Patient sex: M
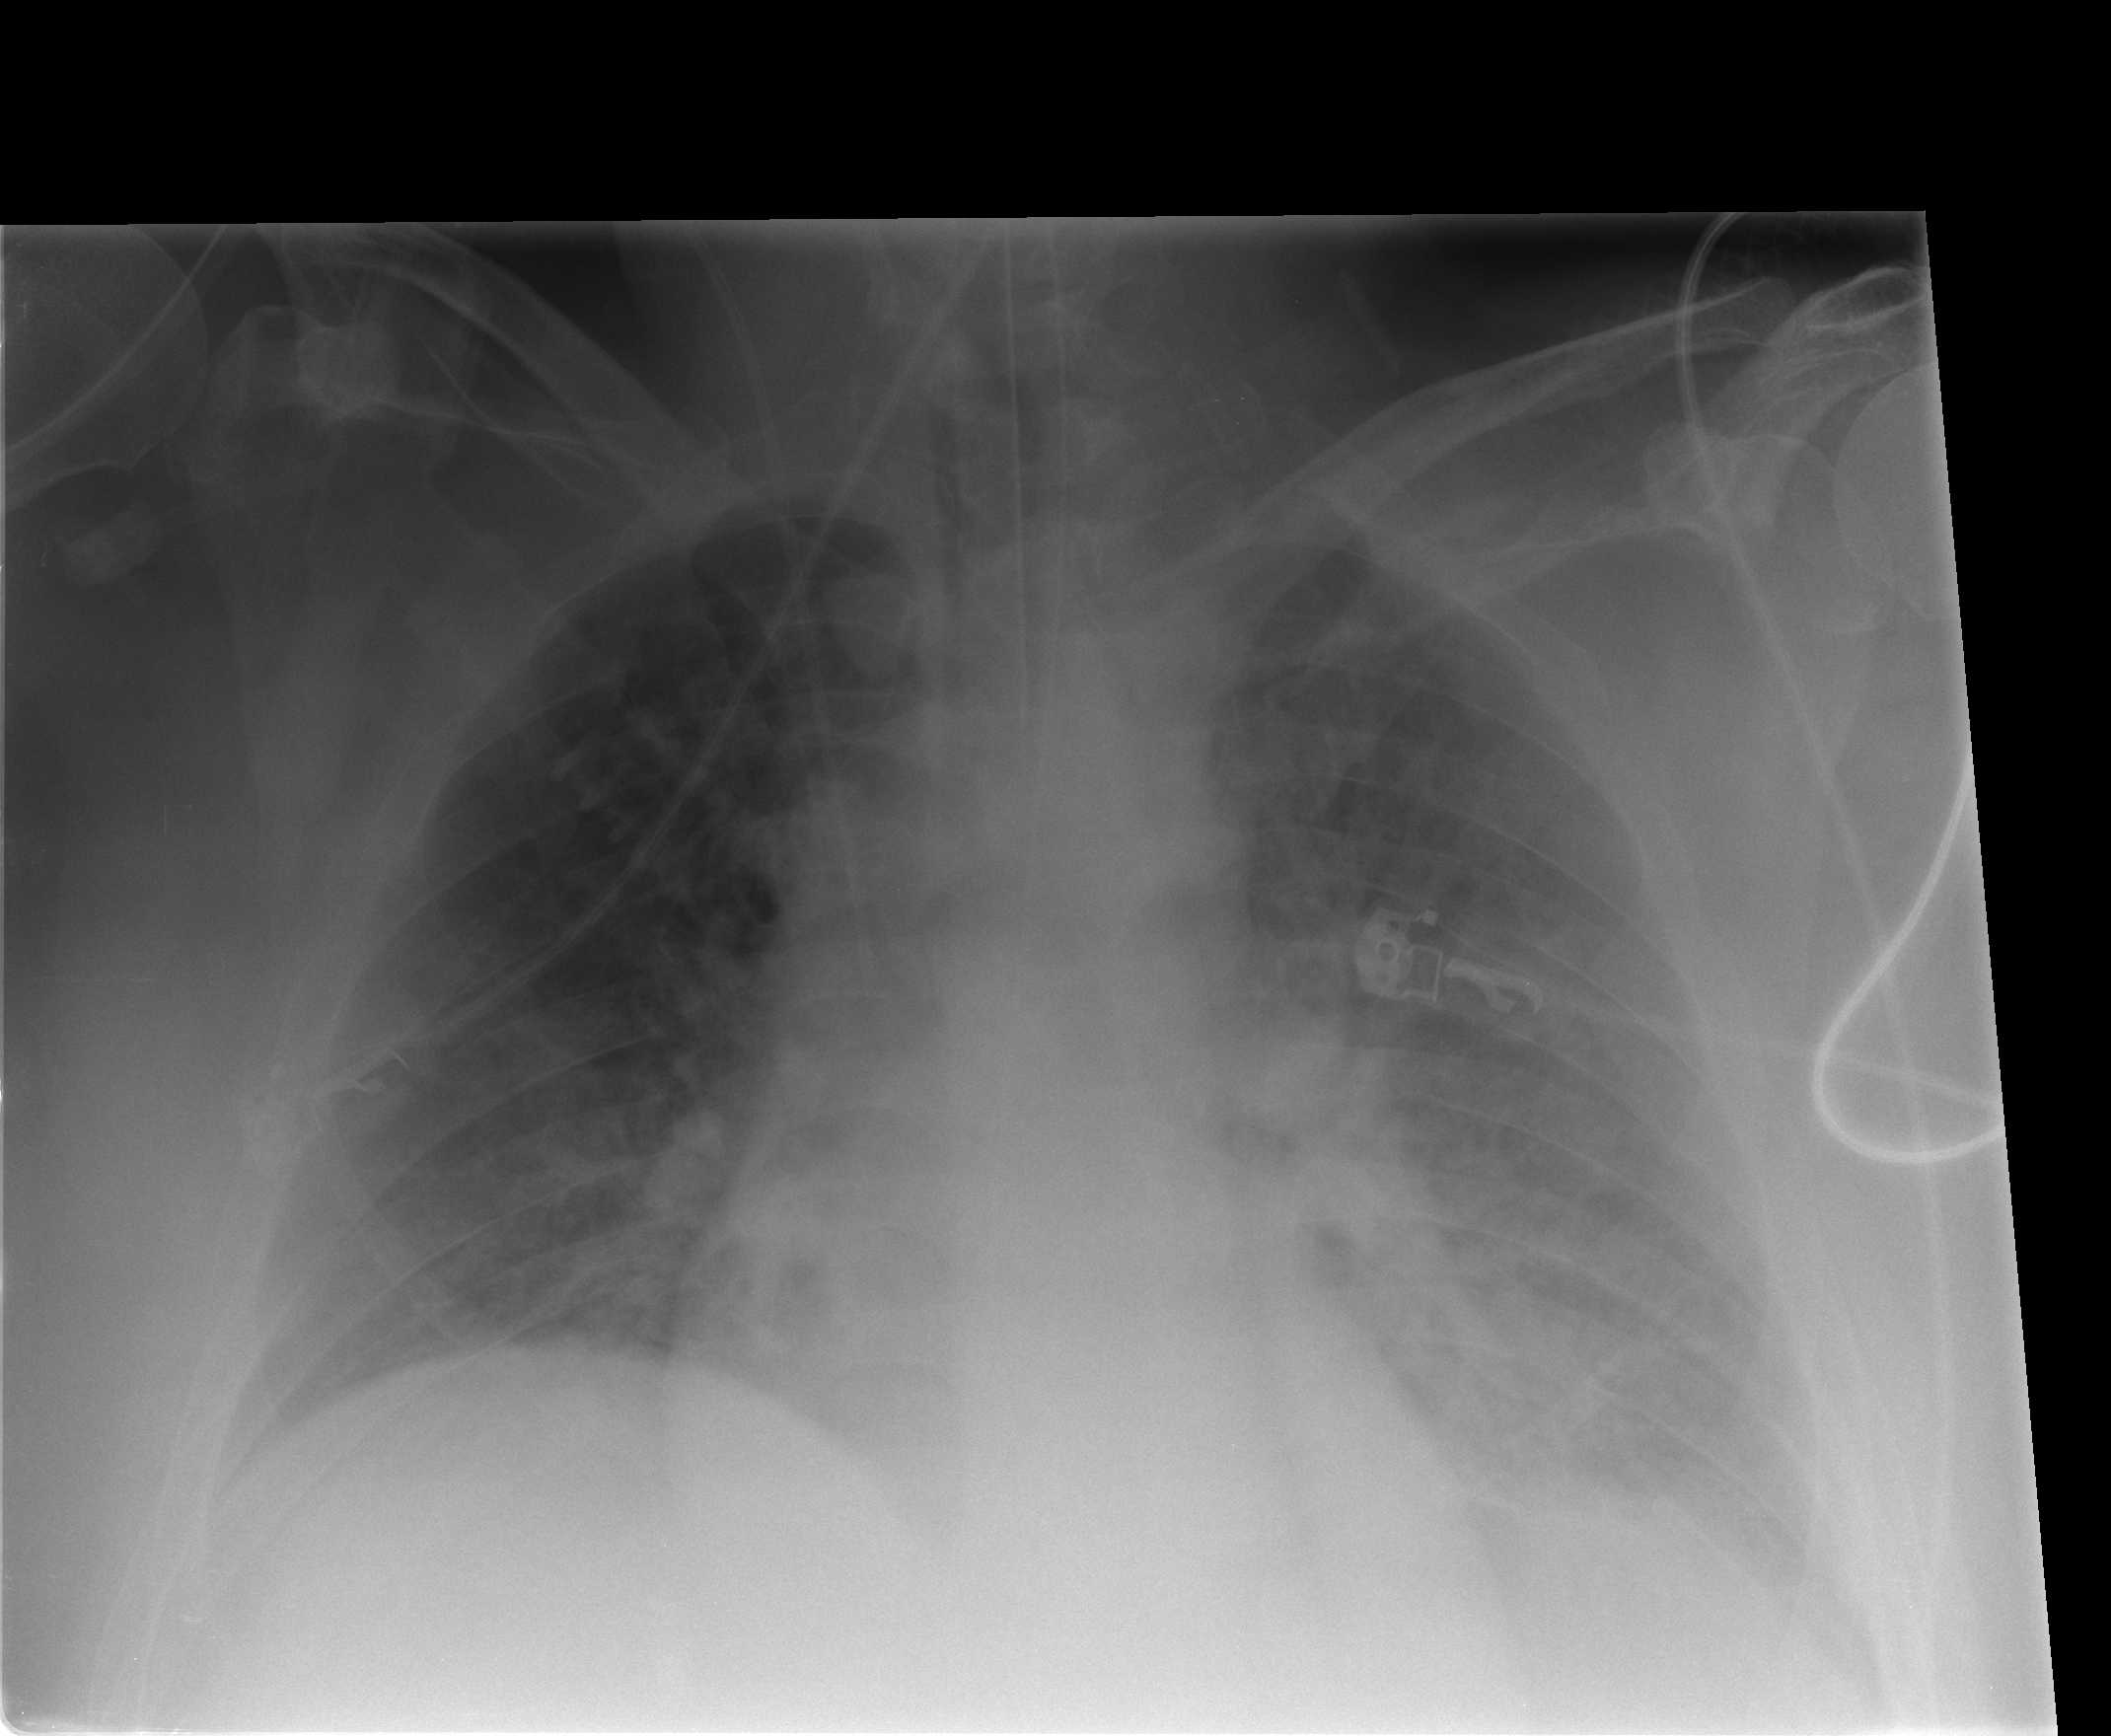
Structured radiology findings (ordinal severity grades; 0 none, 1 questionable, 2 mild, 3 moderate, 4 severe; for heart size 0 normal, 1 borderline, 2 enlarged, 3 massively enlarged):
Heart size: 2
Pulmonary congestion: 2
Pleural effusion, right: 0
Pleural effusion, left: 2
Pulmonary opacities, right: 3
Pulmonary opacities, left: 4
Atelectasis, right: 2
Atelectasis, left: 2